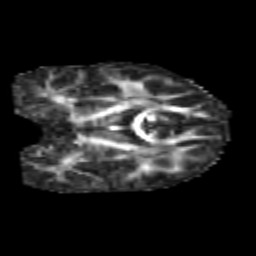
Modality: FA
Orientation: coronal
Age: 6
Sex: male
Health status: healthy